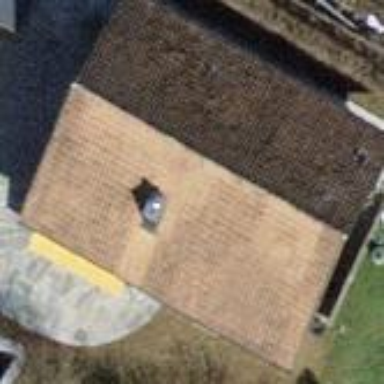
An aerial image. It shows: Building with gabled roof.